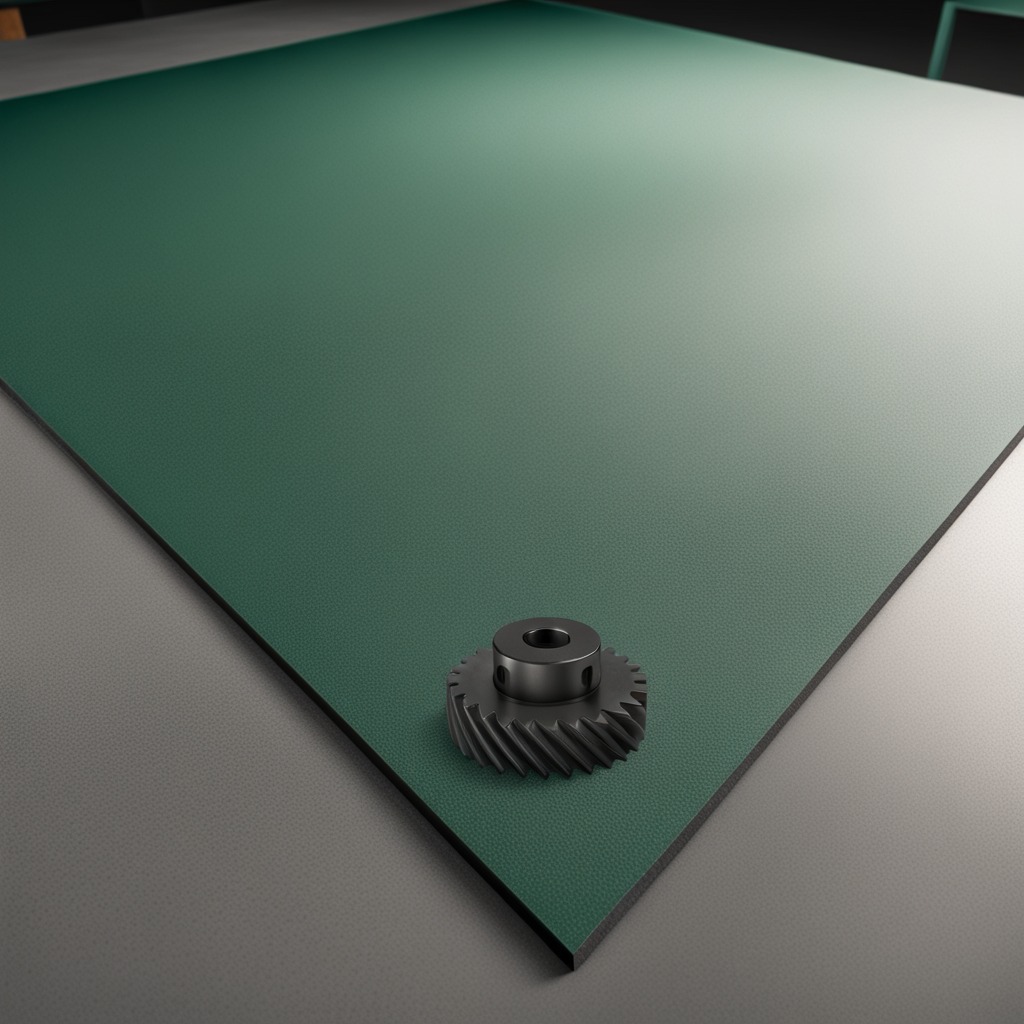
A steel gear with teeth lies on a clean granite tabletop covered with a green rubber mat inside a workshop under bright overhead lighting crisp shadows high clarity worn but beneath the mat.